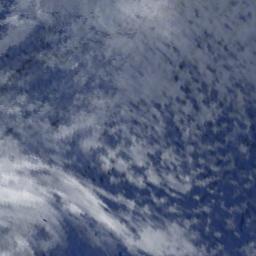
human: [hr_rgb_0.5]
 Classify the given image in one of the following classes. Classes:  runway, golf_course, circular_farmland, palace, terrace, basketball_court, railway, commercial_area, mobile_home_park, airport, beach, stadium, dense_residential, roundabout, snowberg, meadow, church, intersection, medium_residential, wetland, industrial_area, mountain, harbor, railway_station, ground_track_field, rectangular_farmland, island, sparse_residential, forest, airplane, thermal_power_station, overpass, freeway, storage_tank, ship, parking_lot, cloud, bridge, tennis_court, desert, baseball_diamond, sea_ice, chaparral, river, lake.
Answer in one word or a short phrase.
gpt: cloud